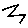
Label: zigzag